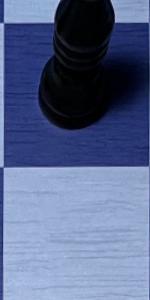
Label: Empty